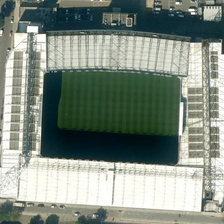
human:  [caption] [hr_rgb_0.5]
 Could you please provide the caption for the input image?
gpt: there is a white rectangular building under the sun .

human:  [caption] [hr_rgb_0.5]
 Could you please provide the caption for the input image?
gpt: several green trees and two parking lots are near a stadium .

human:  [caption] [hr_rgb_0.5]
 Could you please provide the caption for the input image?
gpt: several green trees and two parking lots are near a stadium .

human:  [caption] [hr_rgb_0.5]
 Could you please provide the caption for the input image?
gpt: the bottom of the center of the building is a green .

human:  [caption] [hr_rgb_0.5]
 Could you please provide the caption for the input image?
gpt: there is a white rectangular building under the sun .